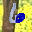
Label: 6